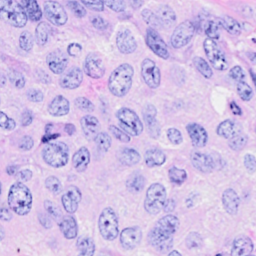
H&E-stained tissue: Breast